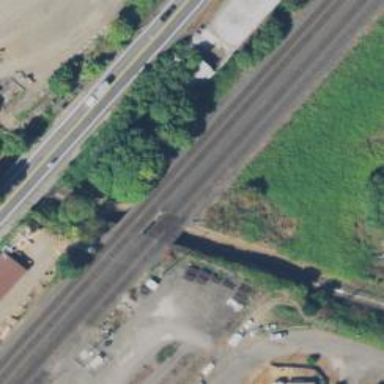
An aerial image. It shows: Railway bridge over siding rail service.